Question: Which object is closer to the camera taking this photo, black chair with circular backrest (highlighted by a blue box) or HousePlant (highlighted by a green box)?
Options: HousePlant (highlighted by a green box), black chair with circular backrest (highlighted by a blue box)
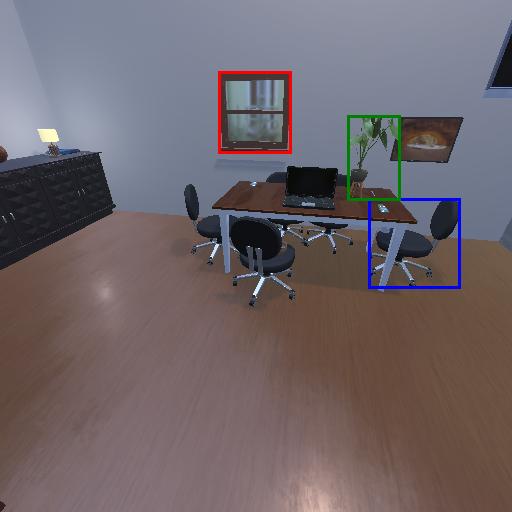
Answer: HousePlant (highlighted by a green box)